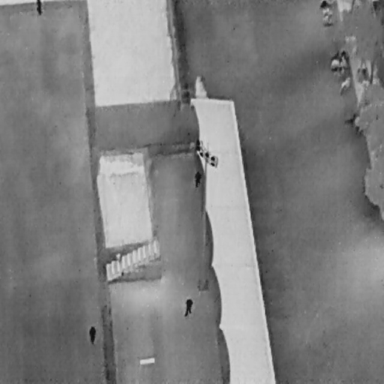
There are four People in the infrared image.